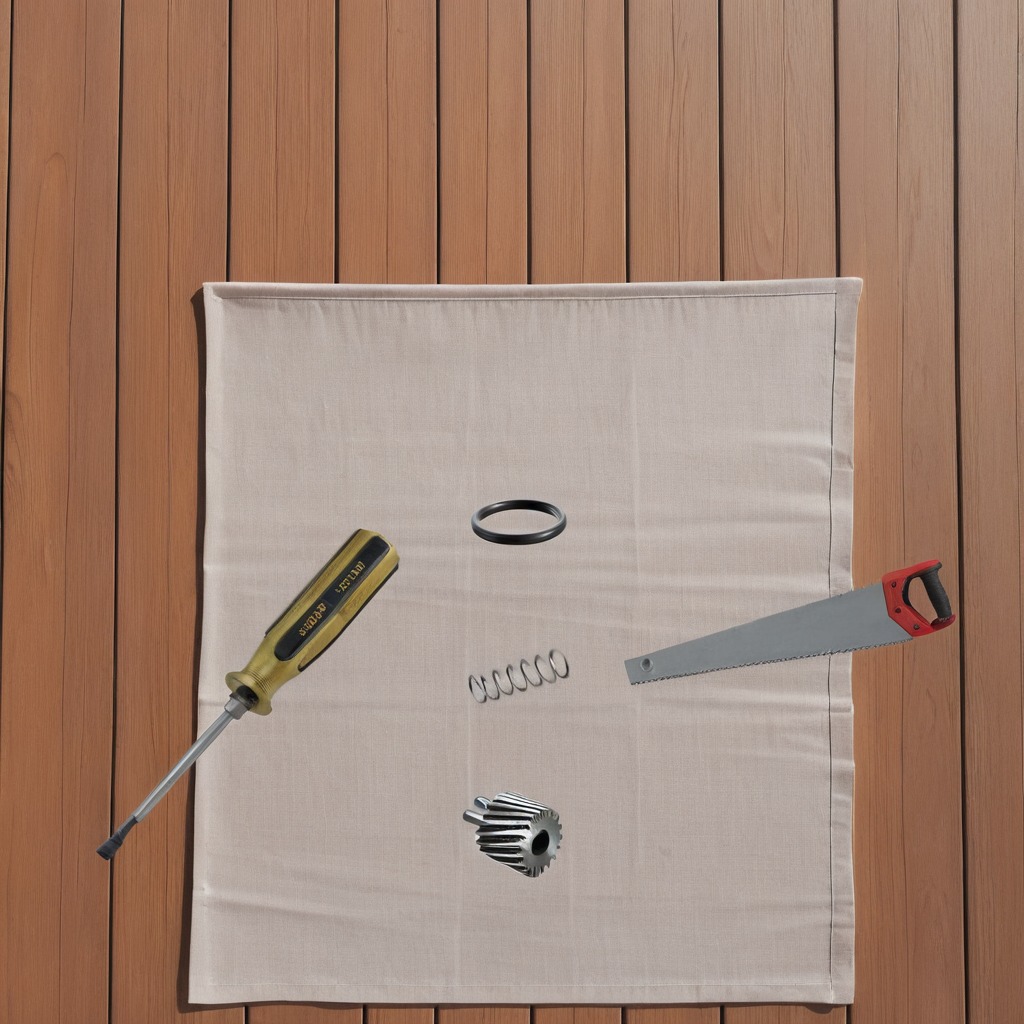
A rubber Oring, a steel gear with teeth, a coiled metal spring, a handheld metal saw, and a screwdriver are lying on a clean wooden table in an outdoor workshop during daytime bright natural light soft shadows worn but beneath the cloth.